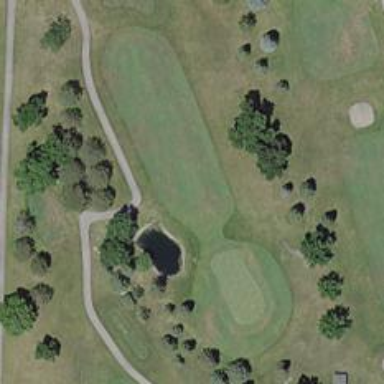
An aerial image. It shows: View of golf hole.